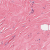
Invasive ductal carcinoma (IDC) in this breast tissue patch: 0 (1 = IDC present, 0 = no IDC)